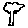
Label: tree